Field crop: tomato
Growth stage: 1
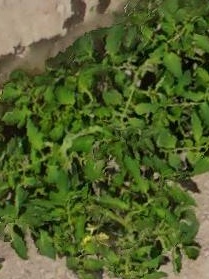
Species: tomato